Aerial crown-view tile of a tropical tree (Barro Colorado Island, Panama), acquired 20250414:
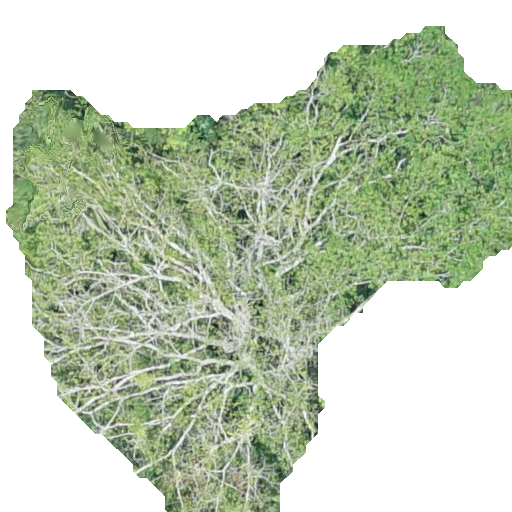
Species: Hura crepitans
GBIF accepted scientific name: Hura crepitans
Crown area: 232.969 m²